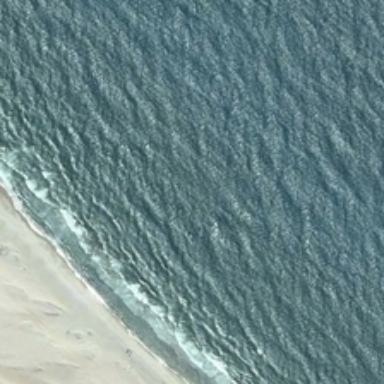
The ocean in front of the beach is very broad .